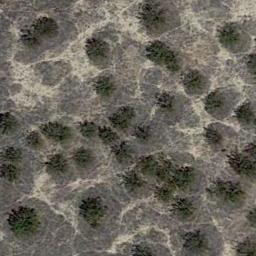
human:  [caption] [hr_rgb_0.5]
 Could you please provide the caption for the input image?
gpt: There are clusters of lush trees in the desert .

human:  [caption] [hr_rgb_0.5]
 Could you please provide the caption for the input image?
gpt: Some disconnected chaparrals grow on the wasteland .

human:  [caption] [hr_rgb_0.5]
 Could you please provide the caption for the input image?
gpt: The chaparral is in the bare land .

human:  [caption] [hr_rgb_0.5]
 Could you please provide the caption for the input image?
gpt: Chaparral is evenly distributed on the black land .

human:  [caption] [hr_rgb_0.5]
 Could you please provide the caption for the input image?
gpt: The vegetation in the chaparral is approximately the same size .